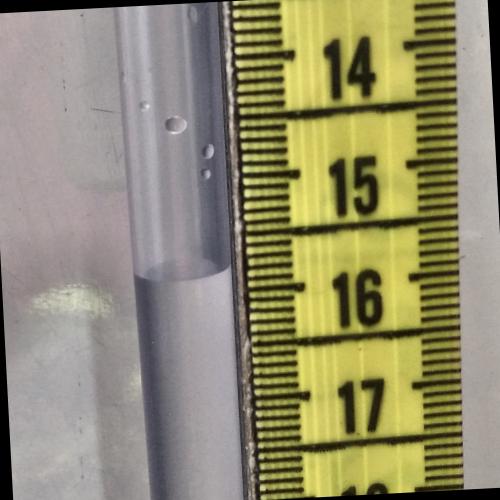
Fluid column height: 15.8 cm